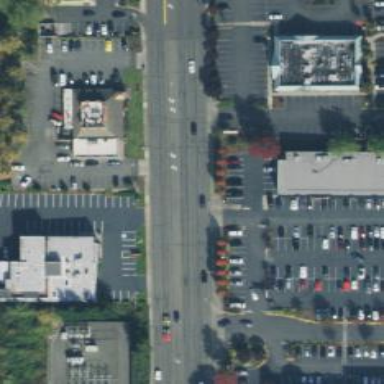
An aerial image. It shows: Secondary road with asphalt surface.